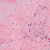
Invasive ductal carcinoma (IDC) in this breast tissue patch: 0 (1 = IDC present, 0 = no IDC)